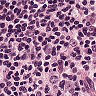
Metastatic tissue present: no